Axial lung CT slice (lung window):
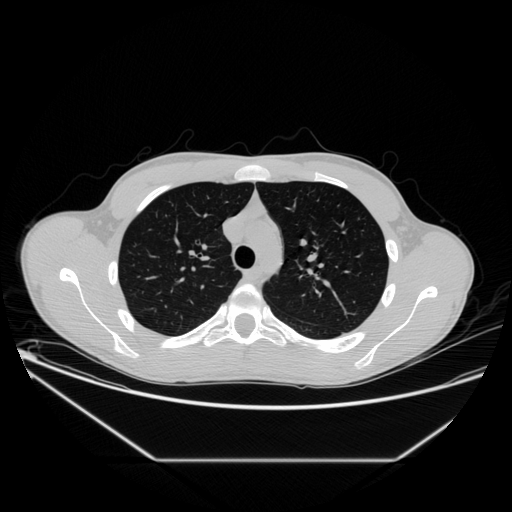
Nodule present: no